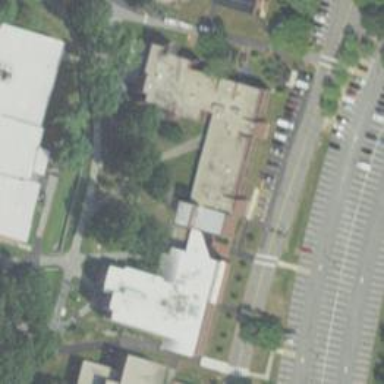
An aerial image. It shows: College building.